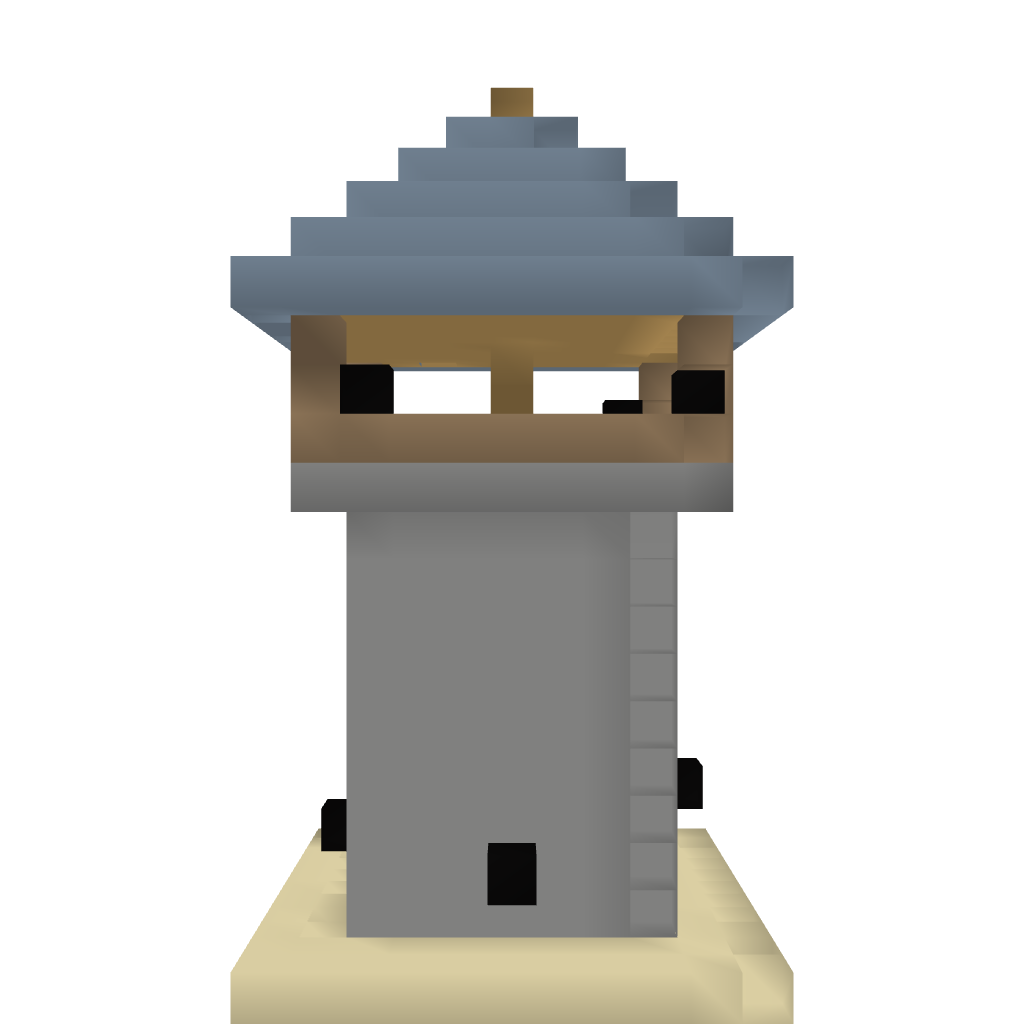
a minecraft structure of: Stronghold Crusader tower